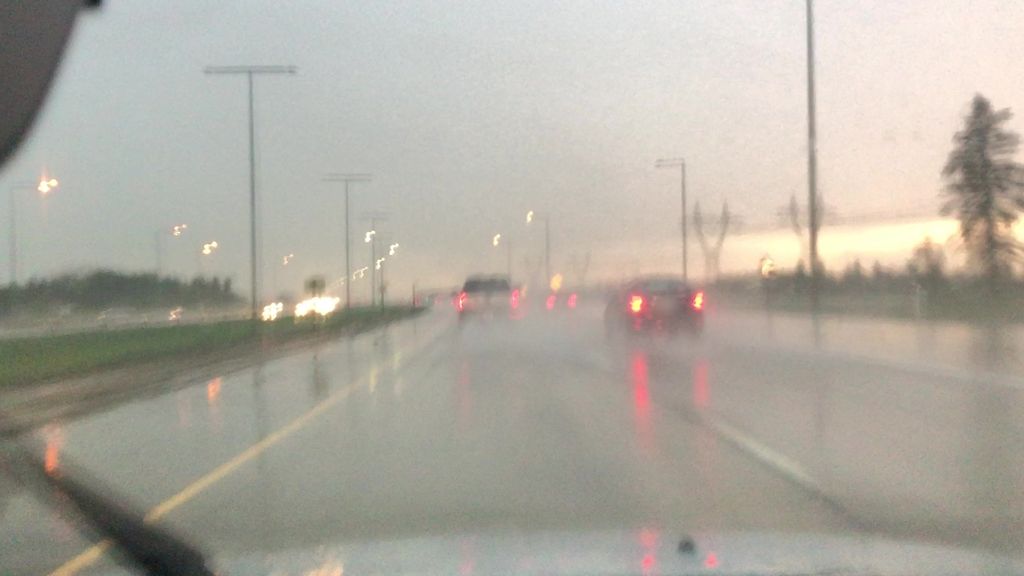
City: edmonton